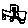
Label: car